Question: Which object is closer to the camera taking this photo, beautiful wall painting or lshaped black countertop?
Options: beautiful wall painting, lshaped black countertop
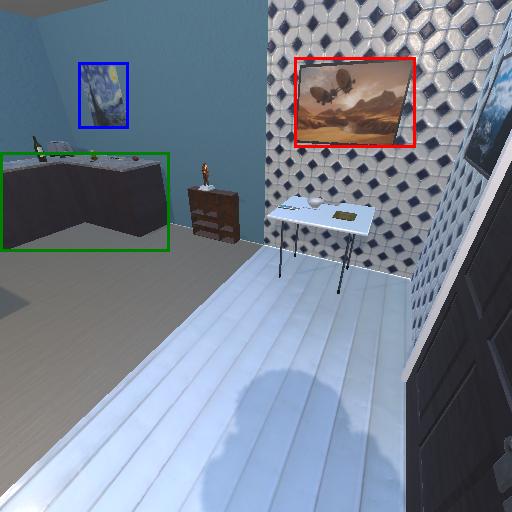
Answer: beautiful wall painting